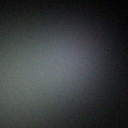
Screen state: off